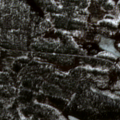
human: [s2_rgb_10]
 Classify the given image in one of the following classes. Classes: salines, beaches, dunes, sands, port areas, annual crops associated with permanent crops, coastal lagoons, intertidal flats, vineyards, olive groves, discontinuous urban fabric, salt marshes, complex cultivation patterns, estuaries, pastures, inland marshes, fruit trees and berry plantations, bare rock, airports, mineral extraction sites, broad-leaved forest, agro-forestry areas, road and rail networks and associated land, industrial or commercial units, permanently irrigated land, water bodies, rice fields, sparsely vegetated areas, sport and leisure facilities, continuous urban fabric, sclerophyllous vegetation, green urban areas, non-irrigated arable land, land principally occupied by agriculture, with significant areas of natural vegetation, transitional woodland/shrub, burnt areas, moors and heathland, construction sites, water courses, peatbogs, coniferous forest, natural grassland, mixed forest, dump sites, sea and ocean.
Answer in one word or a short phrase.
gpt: coniferous forest, mixed forest, transitional woodland/shrub